【题型】选择题　【知识点】函数　【难度】easy
如图所示的曲线是对数函数 $y = \log_a x$，$y = \log_b x$，$y = \log_c x$，$y = \log_d x$ 的图象，则 $a$，$b$，$c$，$d$，$1$ 的大小关系为 ( )

\begin{tabular}{llll}
A. $b>a>1>c>d$ & B. $a>b>1>c>d$ & C. $b>a>1>d>c$ & D. $a>b>1>d>c$
\end{tabular}
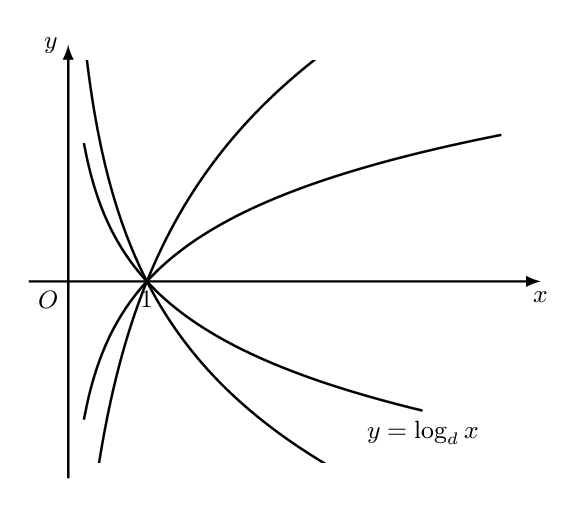
【解答】
\noindent\textbf{C：}

\noindent\textbf{分析：}根据对数函数的图象性质即可求解.

\noindent\textbf{解：}由图可知 $a>1$，$b>1$，$0<c<1$，$0<d<1$．过点$(0, 1)$作平行于$x$轴的直线，则直线与四条曲线交点的横坐标从左到右依次为 $c$，$d$，$a$，$b$，显然 $b>a>1>d>c$．

\noindent 故选：\textbf{C}．